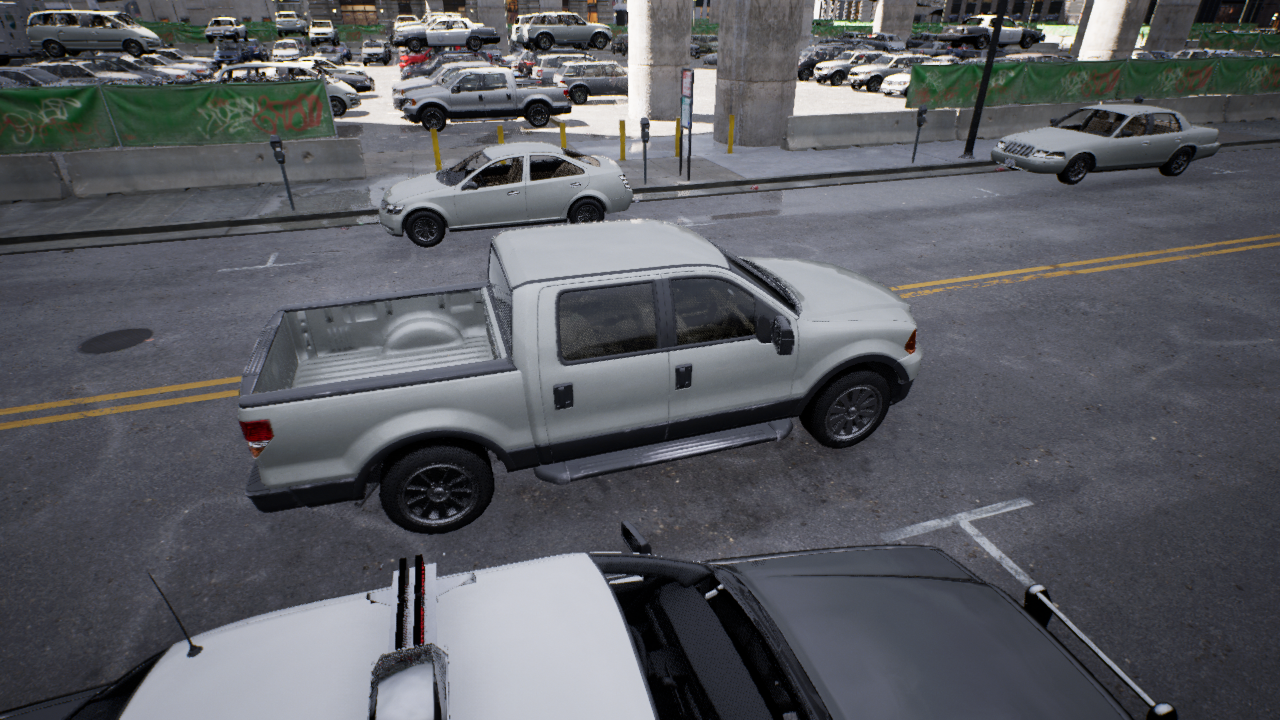
Venue: downtown
Lighting: clear day
Vehicle rig: pickup